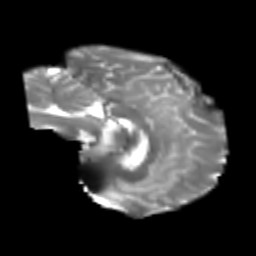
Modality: T2w
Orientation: sagittal
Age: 23
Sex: male
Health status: healthy